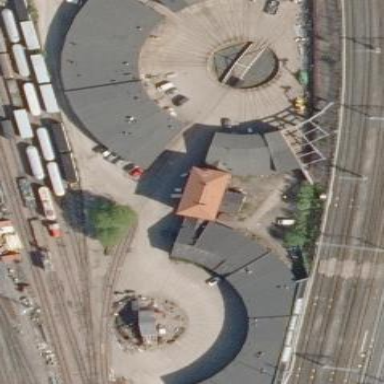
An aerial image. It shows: Roundhouse building for railways.